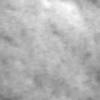
Label: no_change